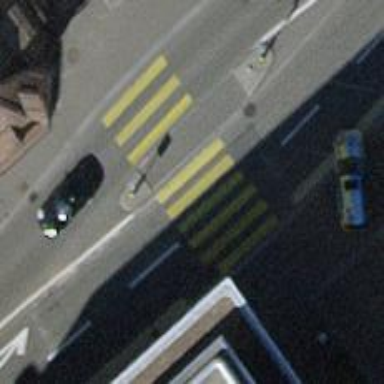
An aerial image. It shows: Uncontrolled zebra crossing with pedestrian island.